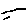
Label: line